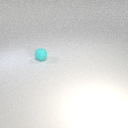
small cyan rubber sphere